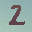
Label: 2